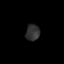
Tissue: lung
Cell type: Pericytes
Senescence score: 0.241
Nuclear area (px): 219
Mean DAPI intensity: 49.16